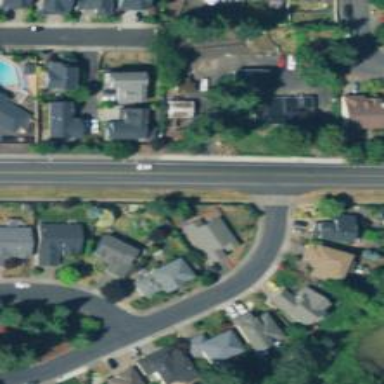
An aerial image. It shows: Secondary road with asphalt surface. There is sidewalk on the left side.